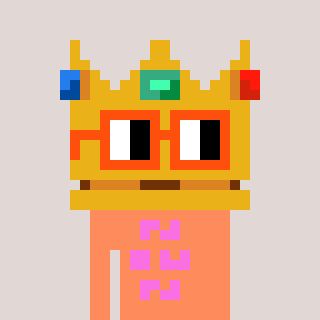
a pixel art character with square orange glasses, a crown-shaped head and a peachy-colored body on a warm background